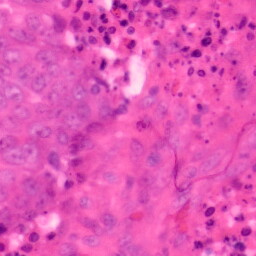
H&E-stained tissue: Colon